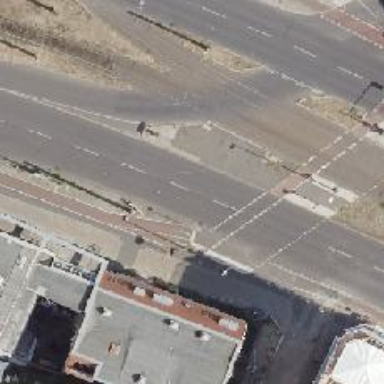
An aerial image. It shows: Secondary road with asphalt surface and cycle track on the right.